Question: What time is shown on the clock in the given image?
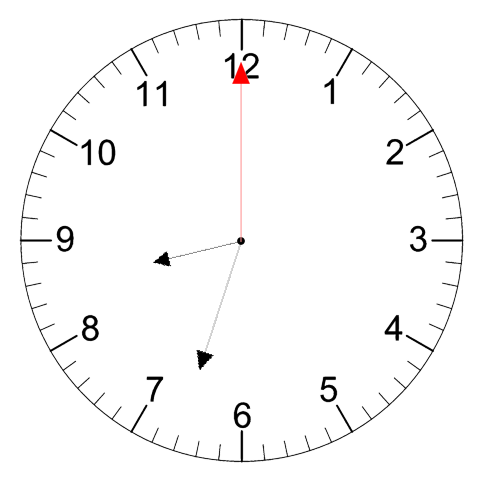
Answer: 08:33:00